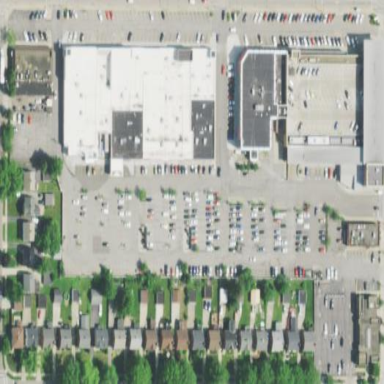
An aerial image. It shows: Retail area.